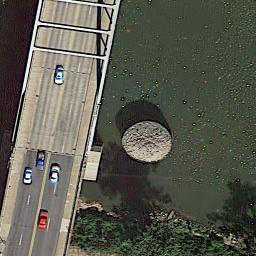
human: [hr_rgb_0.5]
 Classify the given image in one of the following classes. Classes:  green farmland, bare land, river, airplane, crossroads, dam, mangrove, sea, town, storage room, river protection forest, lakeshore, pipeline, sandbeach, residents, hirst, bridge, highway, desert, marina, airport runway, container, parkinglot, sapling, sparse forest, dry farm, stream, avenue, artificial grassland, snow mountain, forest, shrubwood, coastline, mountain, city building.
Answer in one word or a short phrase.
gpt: bridge